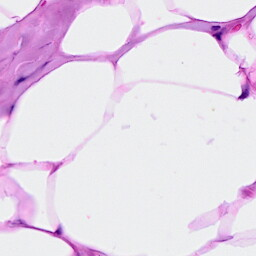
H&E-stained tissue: Breast